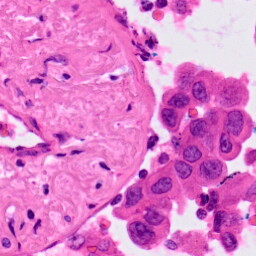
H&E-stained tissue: Lung